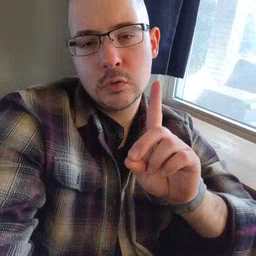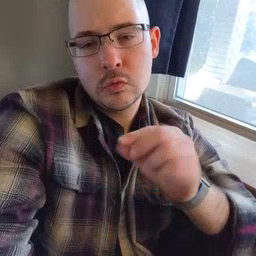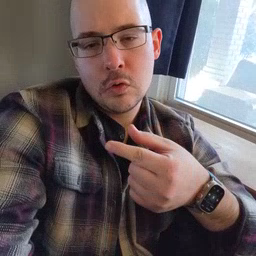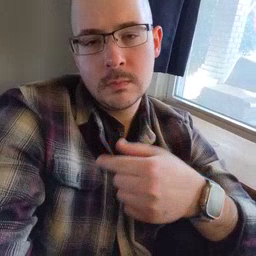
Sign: dog